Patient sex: M
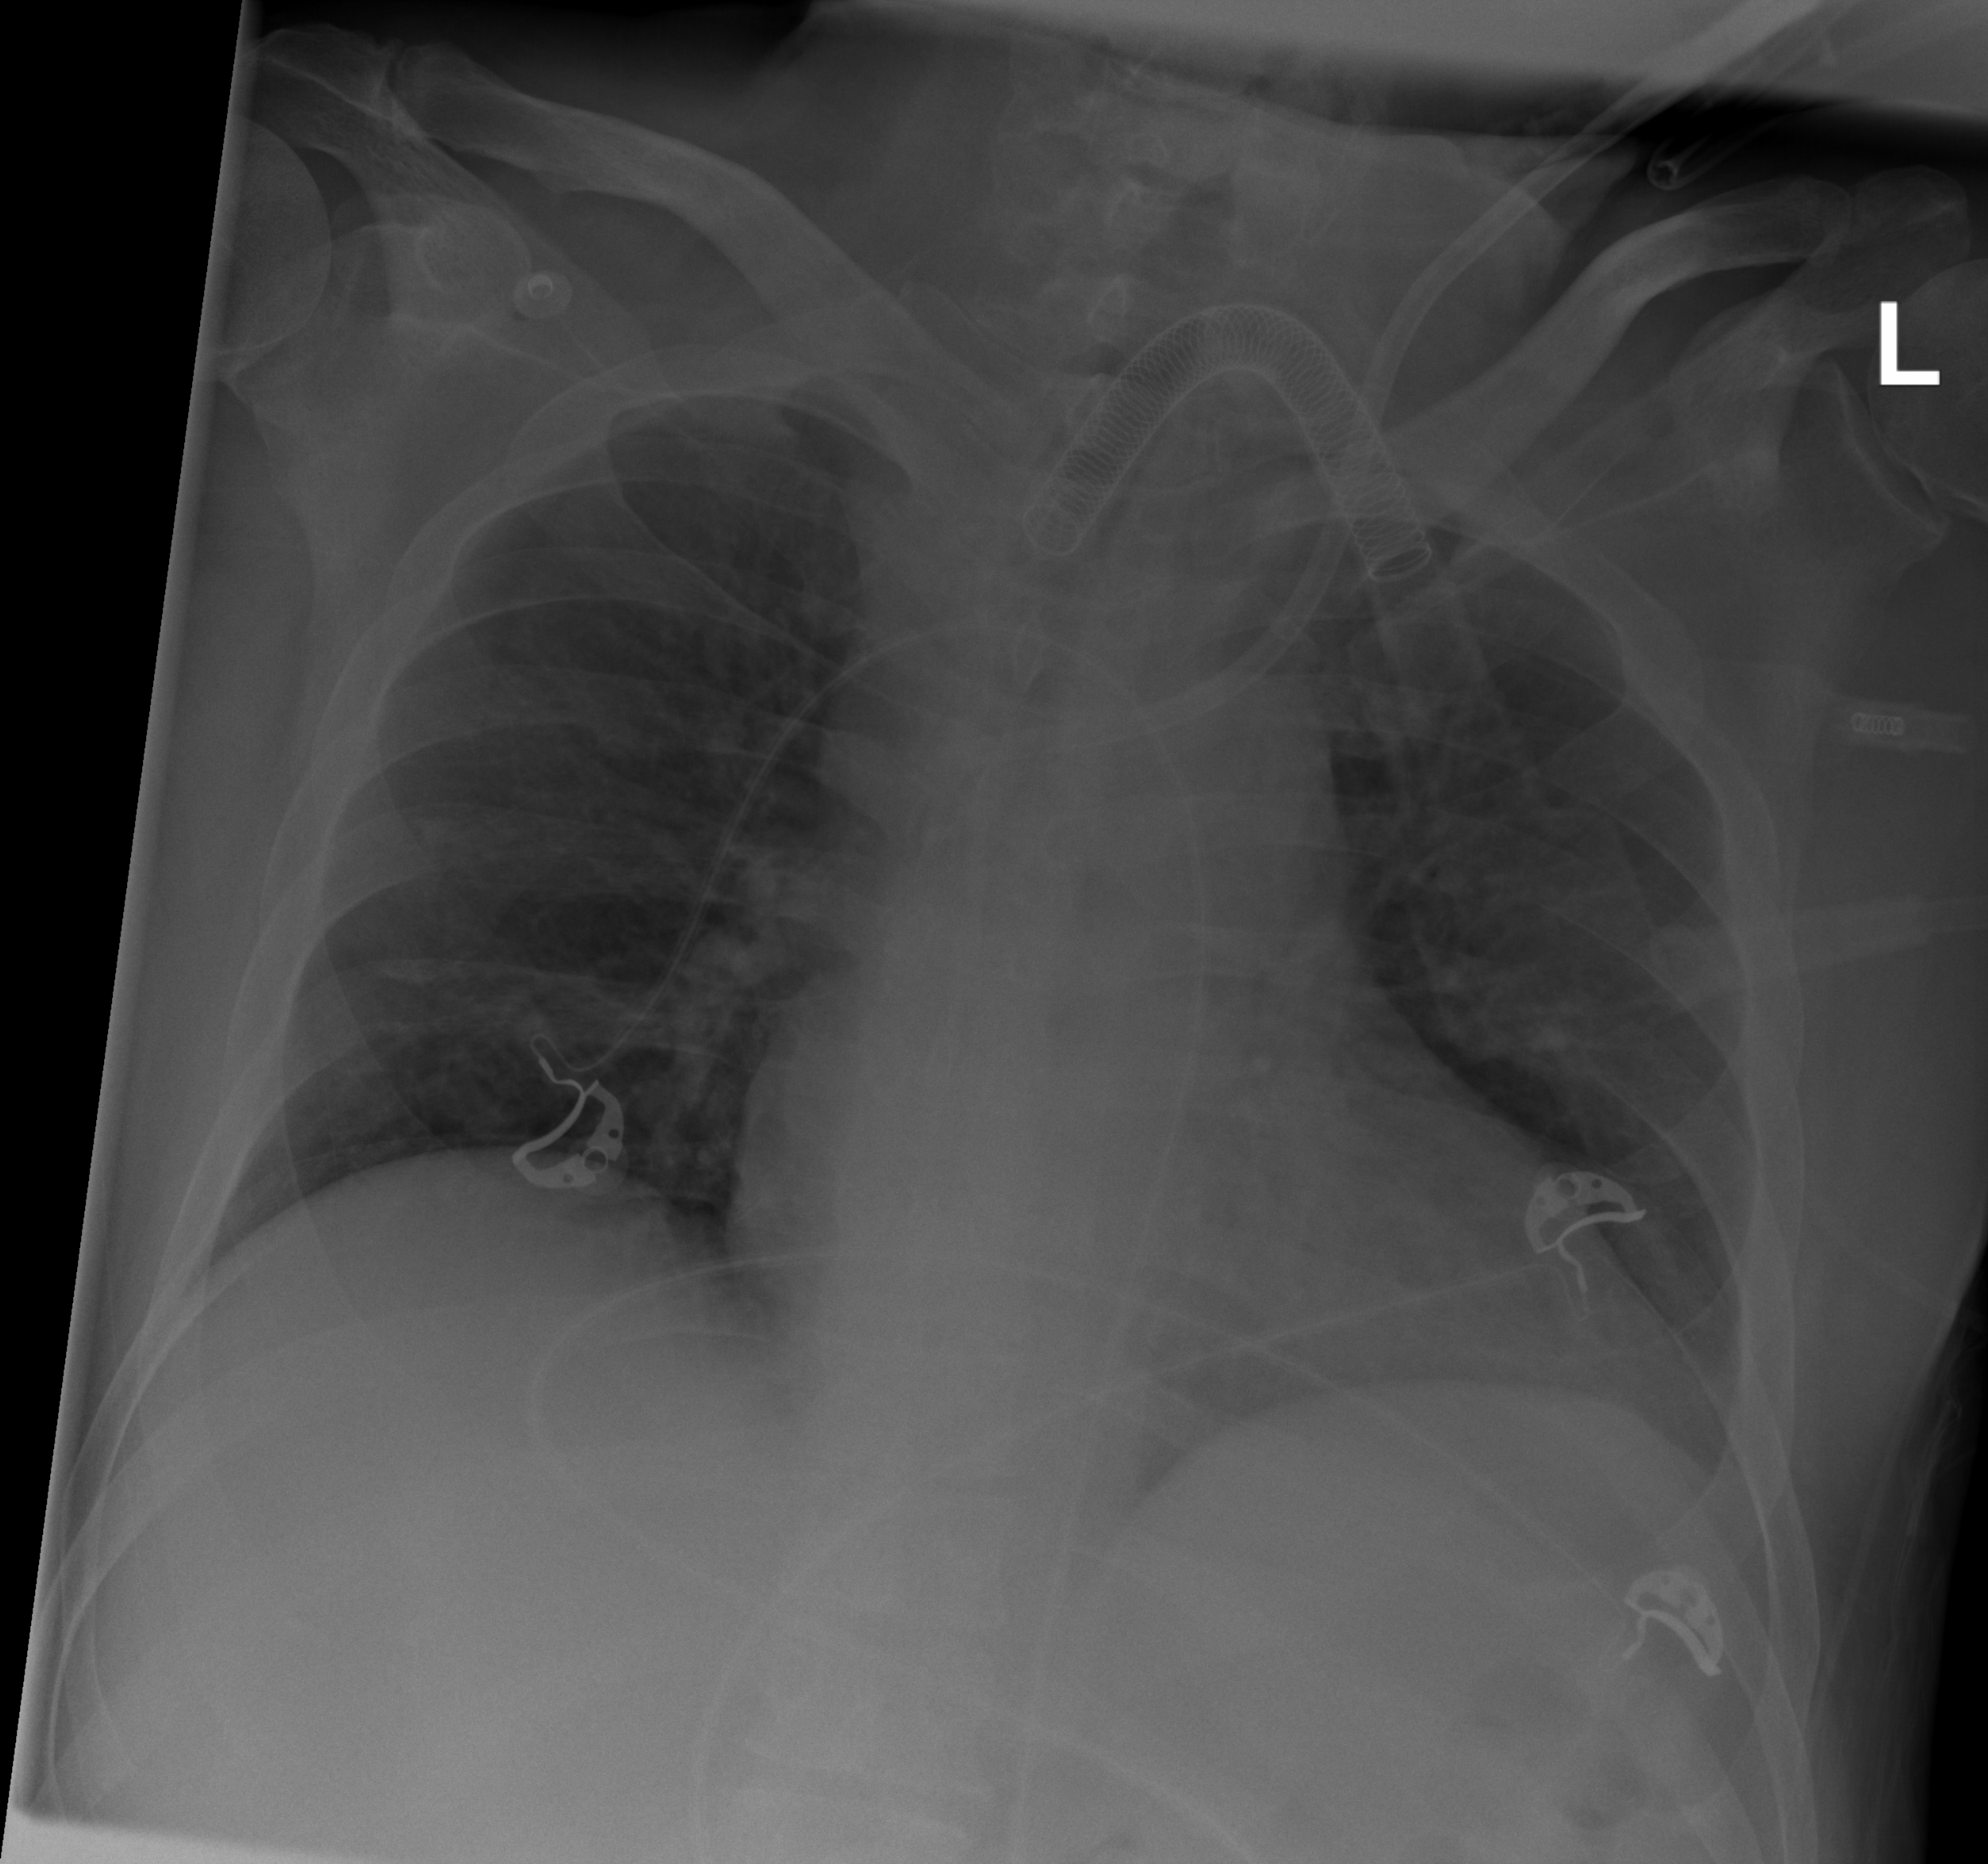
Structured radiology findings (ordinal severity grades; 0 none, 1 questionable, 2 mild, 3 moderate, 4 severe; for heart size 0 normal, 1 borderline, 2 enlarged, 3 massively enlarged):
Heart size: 2
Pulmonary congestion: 1
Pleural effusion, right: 0
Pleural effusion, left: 2
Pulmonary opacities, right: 1
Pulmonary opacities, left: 0
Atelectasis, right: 2
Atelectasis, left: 2